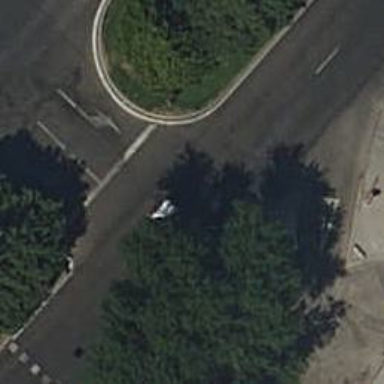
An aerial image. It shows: Road with traffic signals.